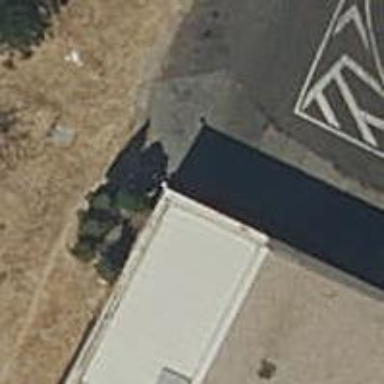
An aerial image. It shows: Parking entrance.